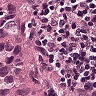
Metastatic tissue present: yes